Interaction volume radius: 5 \u00c5
Interaction volume height: 40 \u00c5
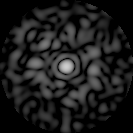
Disorder parameter: 0.8541